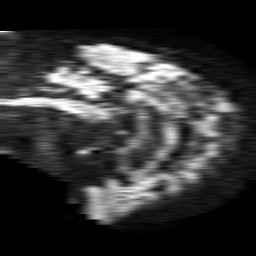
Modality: TRACE
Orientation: sagittal
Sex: female
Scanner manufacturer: philips
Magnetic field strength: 1.5 T
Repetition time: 4.6 s
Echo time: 0.09059 s